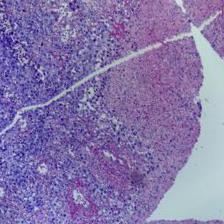
Diagnosis: OSCC